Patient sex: F
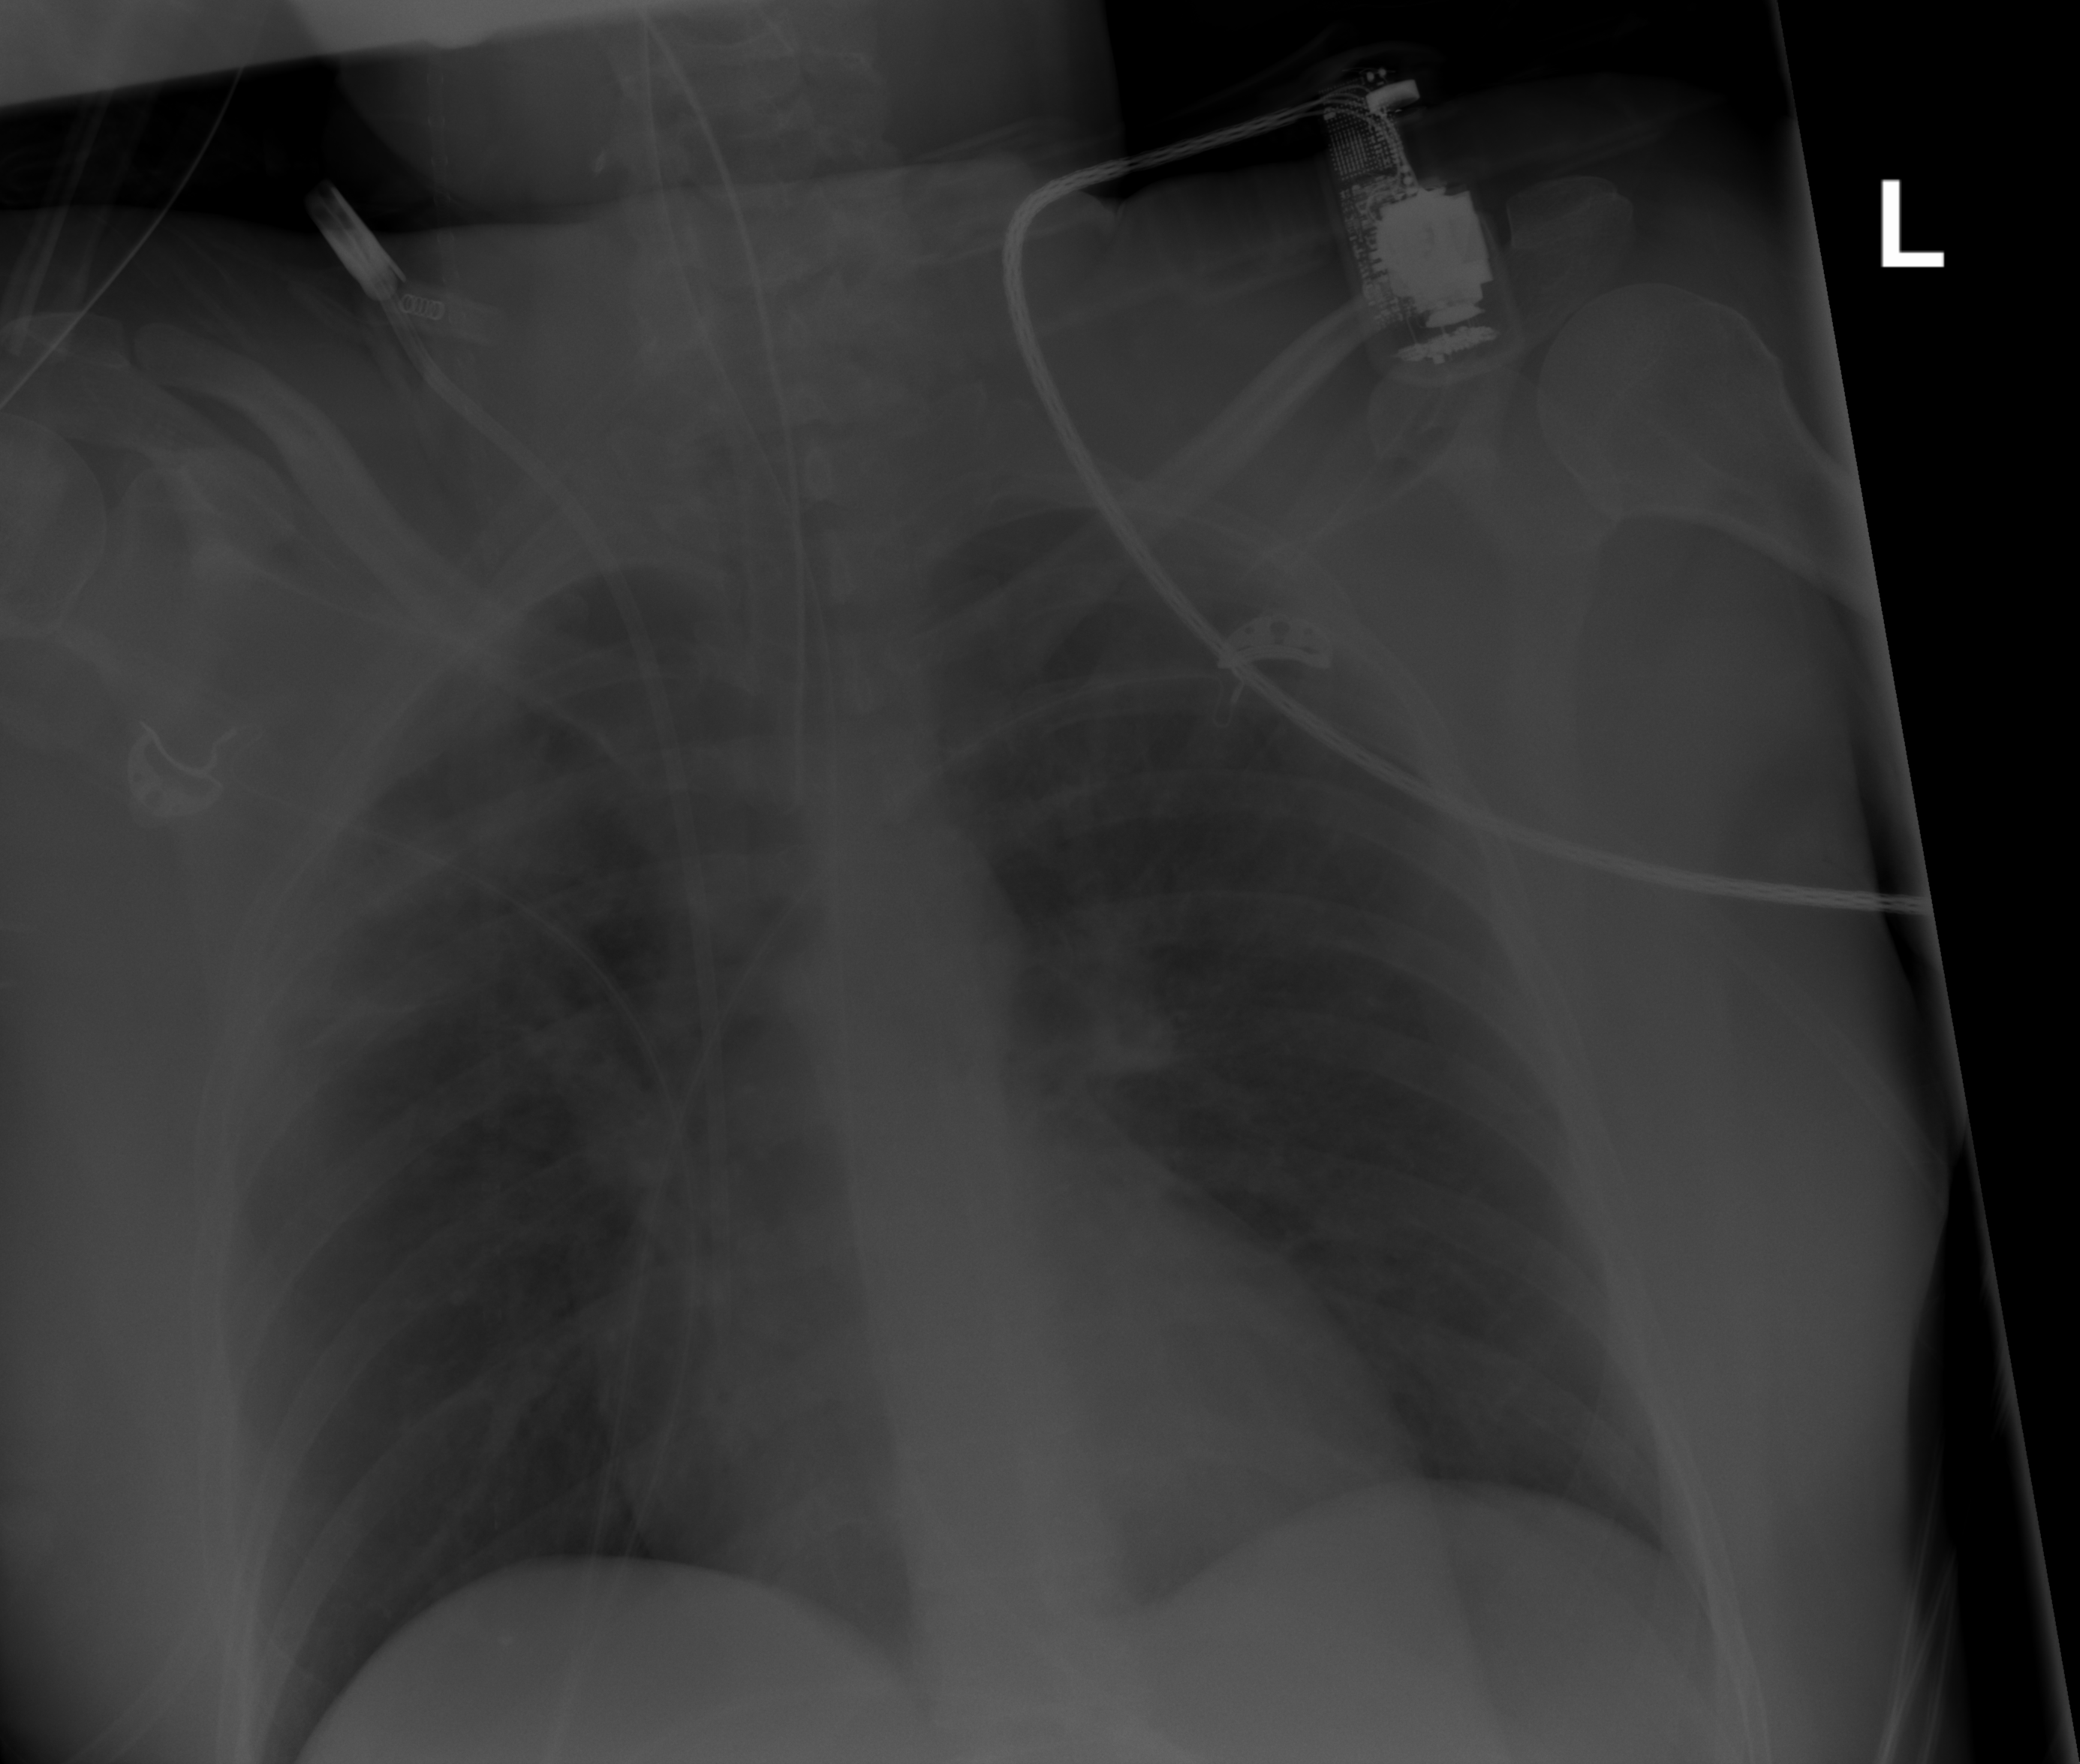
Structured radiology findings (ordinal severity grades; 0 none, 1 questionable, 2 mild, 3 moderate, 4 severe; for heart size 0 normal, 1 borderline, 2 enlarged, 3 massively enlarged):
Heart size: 0
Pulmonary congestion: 0
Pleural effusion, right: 0
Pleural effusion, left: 0
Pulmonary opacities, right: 0
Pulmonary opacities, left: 0
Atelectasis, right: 2
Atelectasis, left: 0